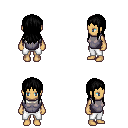
a pixel art fantasy rpg character, female body template, human, tanned skin, steel chest armor, white pants, black unkempt hairstyle, four views (front, back, left, right), 2x2 character sprite sheet, small pixel art, hard edges, no anti-aliasing